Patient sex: F
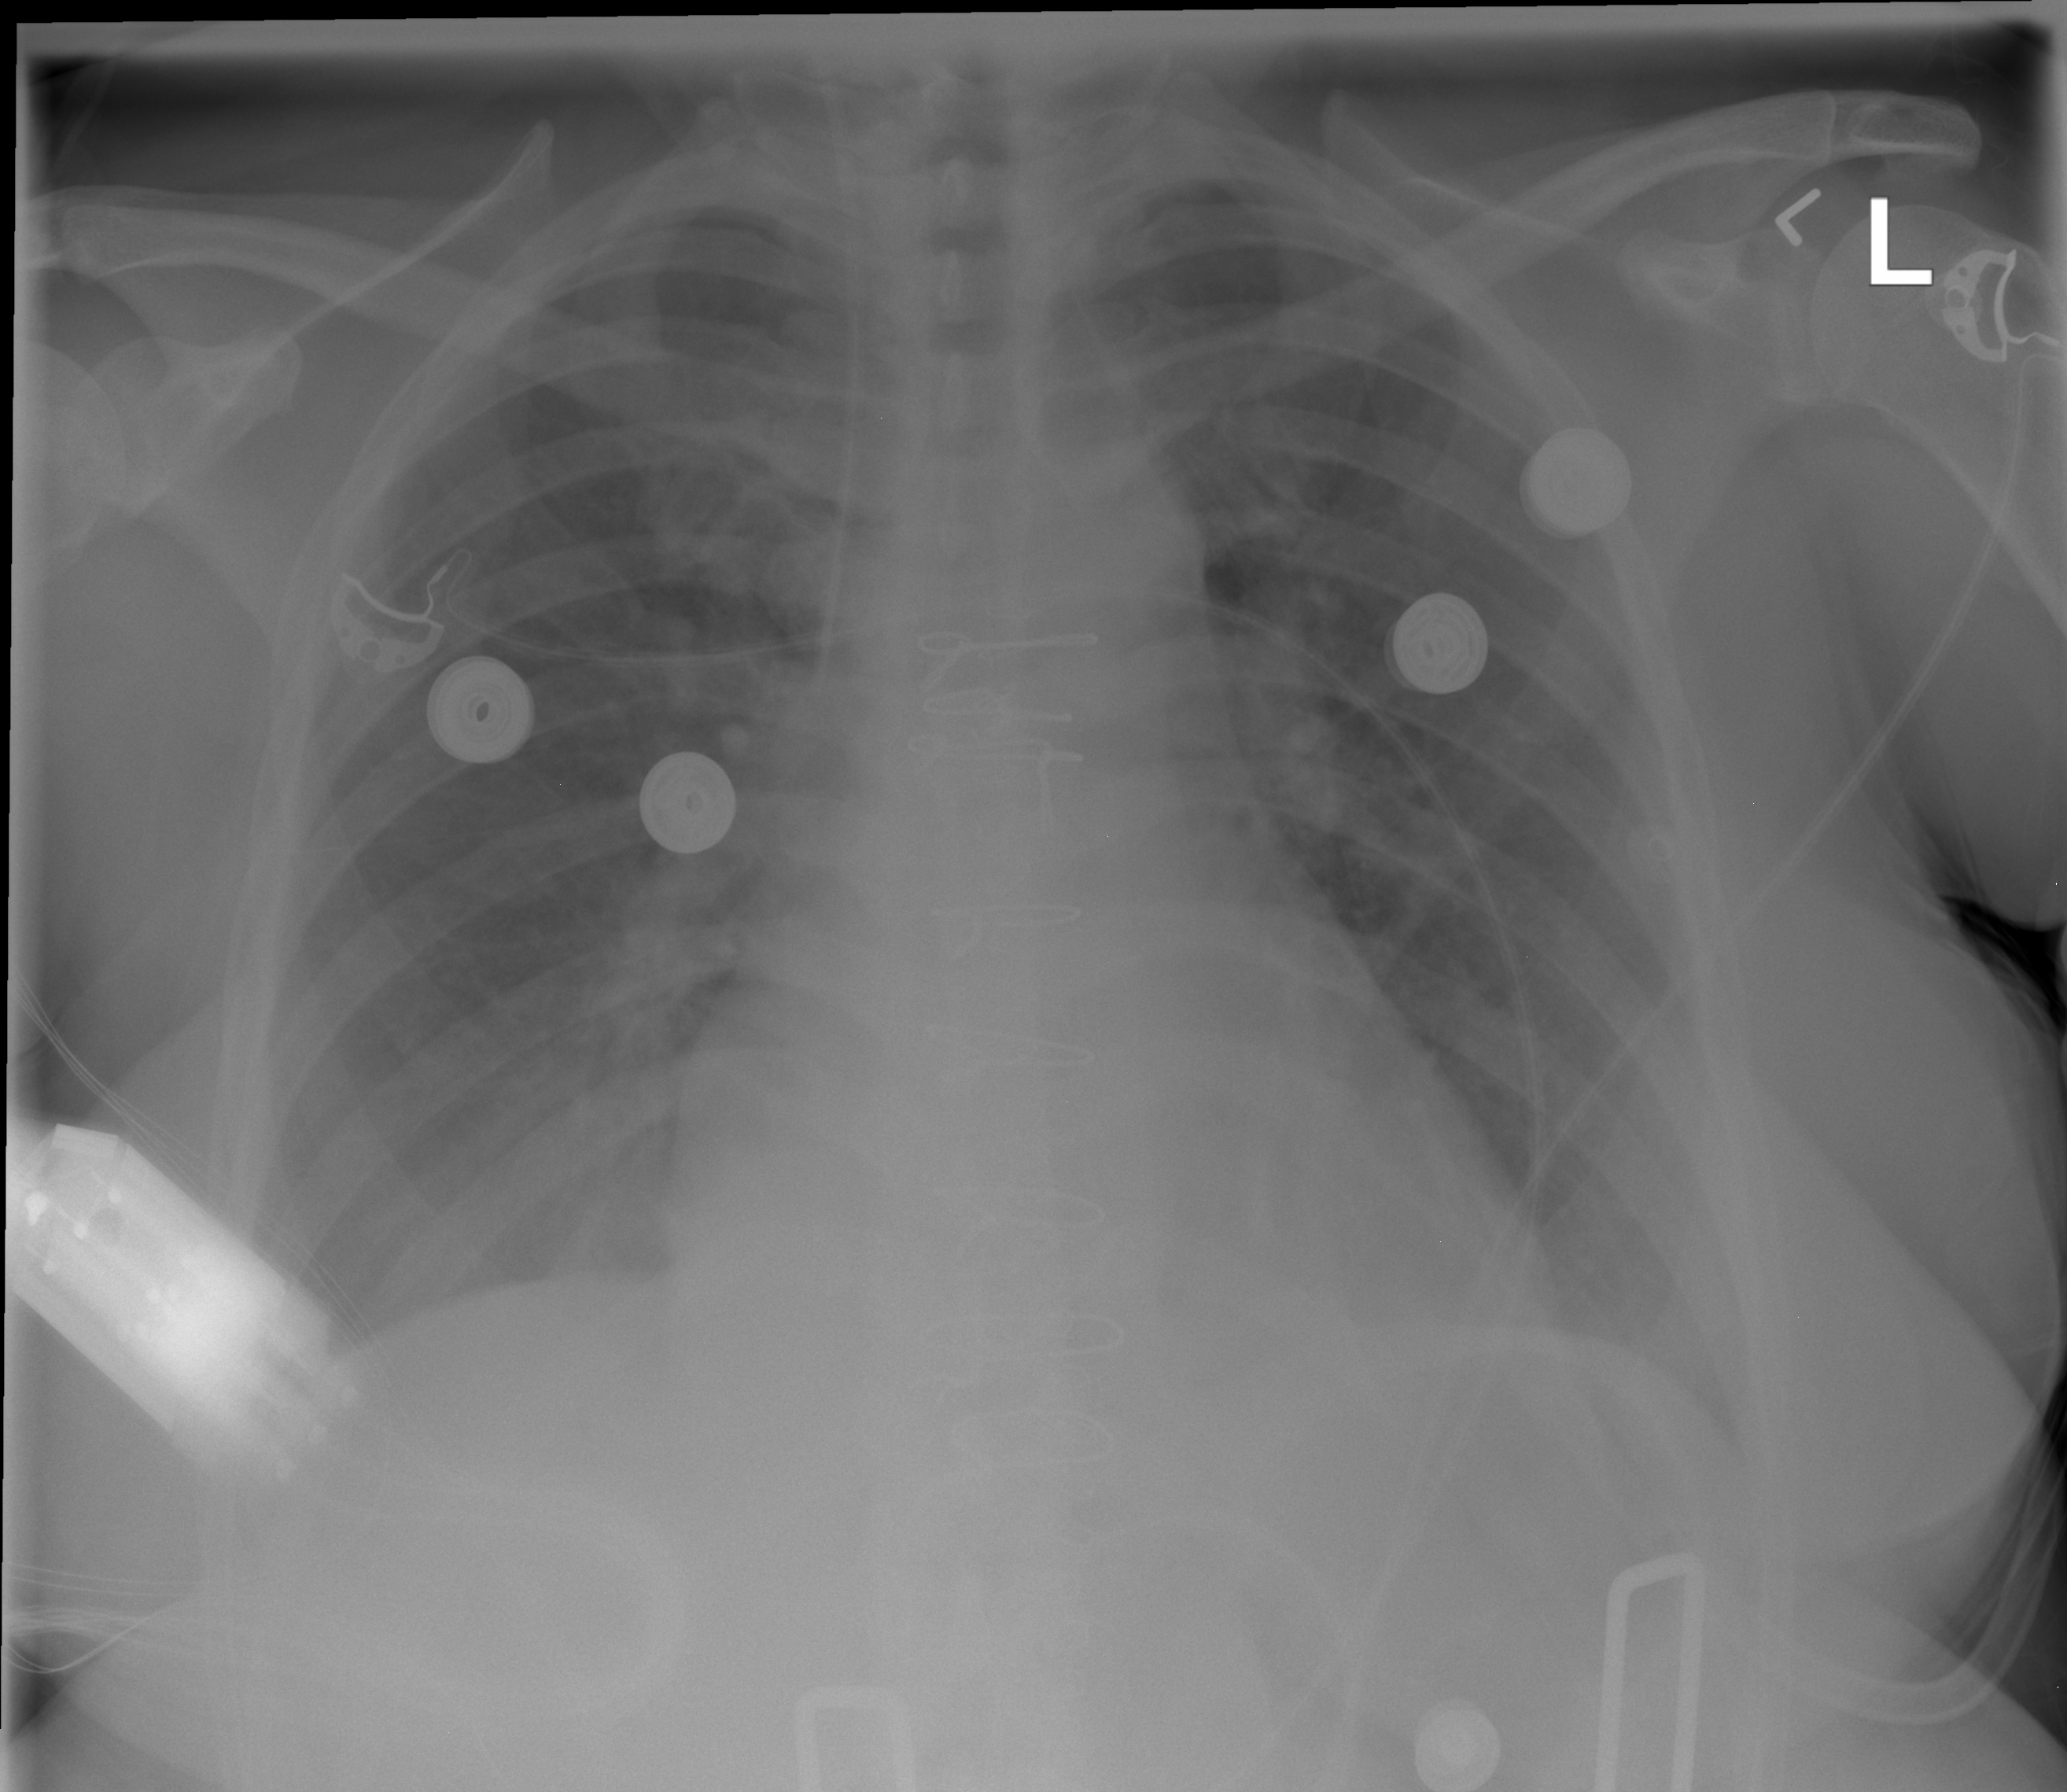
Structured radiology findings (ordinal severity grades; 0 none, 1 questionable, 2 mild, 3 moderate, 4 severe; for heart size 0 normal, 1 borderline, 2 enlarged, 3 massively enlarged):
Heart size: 0
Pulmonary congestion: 1
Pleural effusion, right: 1
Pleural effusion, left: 2
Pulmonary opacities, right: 0
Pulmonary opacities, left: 0
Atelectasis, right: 1
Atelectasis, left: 1